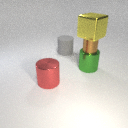
large red metal cylinder to the left of large green metal cylinder